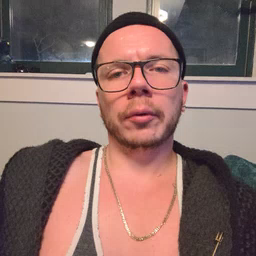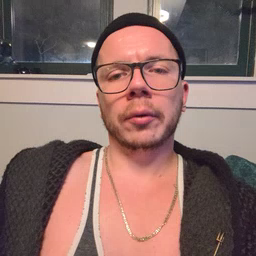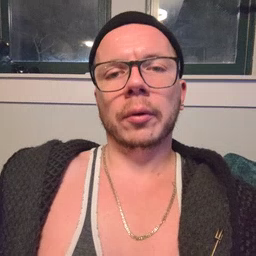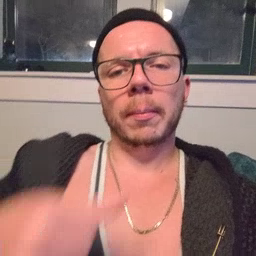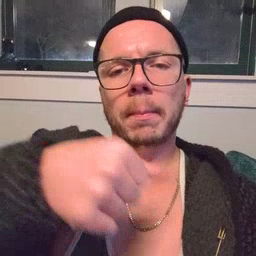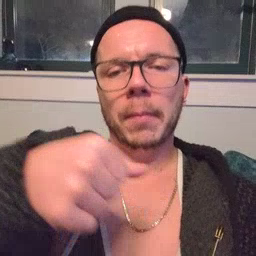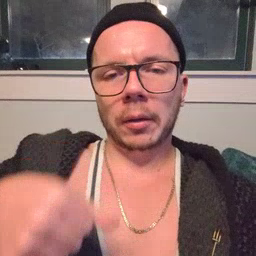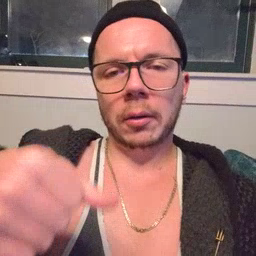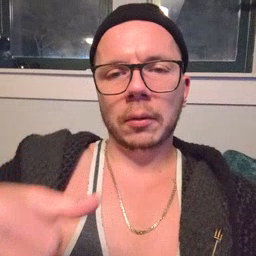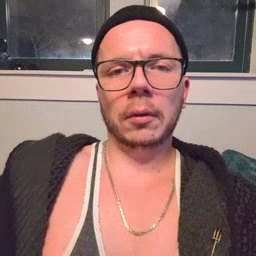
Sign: puzzle